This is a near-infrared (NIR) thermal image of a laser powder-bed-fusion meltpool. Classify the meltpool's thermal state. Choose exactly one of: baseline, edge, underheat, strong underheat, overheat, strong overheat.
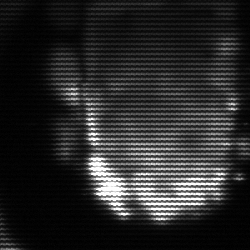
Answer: baseline